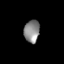
Tissue: lung
Cell type: Epithelial cells
Senescence score: 0.07132
Nuclear area (px): 342
Mean DAPI intensity: 136.079